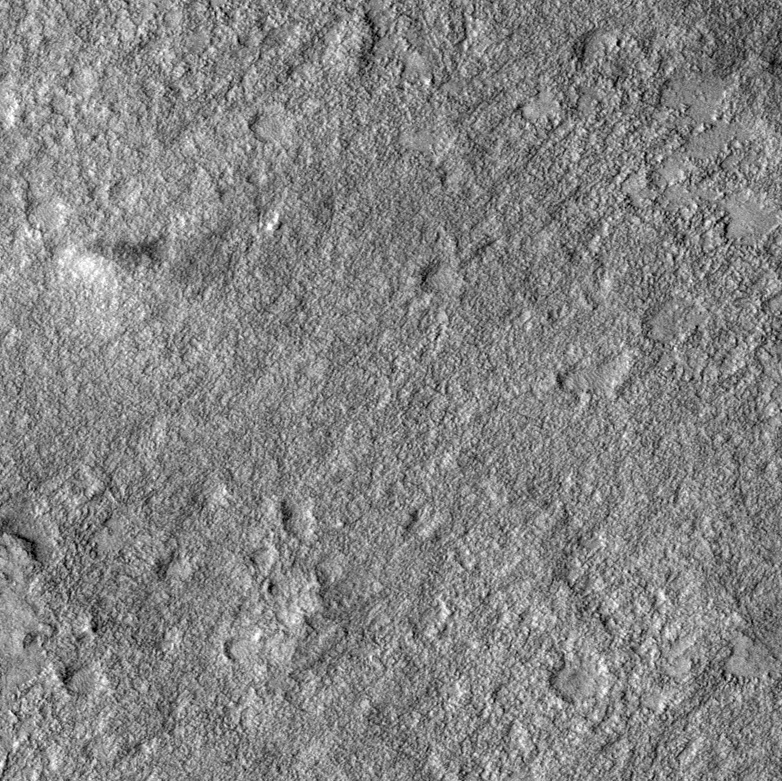
Label: dustdevil